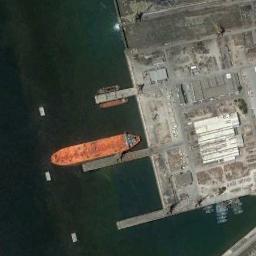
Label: ship